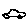
Label: car